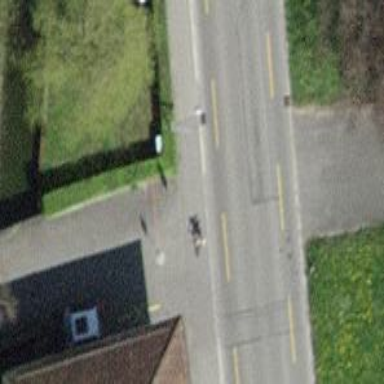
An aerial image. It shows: Residential road with asphalt surface and designated cycle lane.